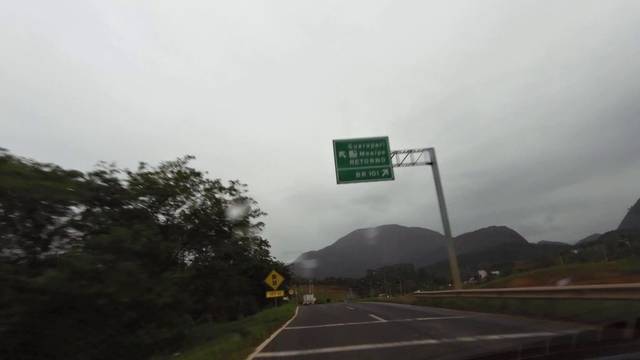
Region: Brazil
Coordinates: -20.631, -40.52